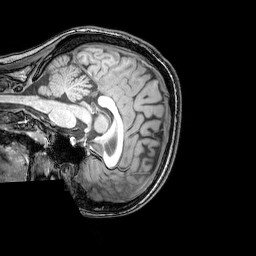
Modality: T1w
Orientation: sagittal
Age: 22
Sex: female
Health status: healthy
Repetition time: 0.081 s
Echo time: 0.037 s